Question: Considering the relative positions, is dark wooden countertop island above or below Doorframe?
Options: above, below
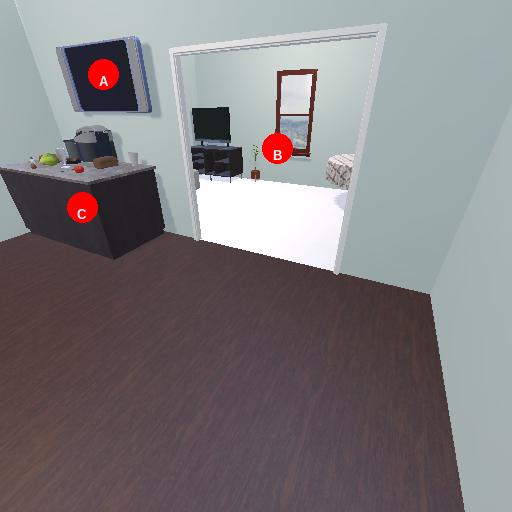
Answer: above